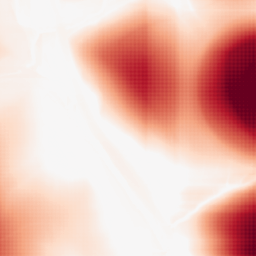
Category: morphological
Decomposition family: rolling_ball
Decomposition parameters: radius: 100
Upsampling method: sinc_blackman
Upsampling parameters: scale: 2
kernel_size: 4
Upsampling scale: 2